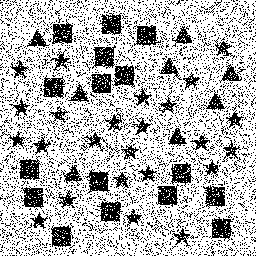
Squares: 16
Triangles: 8
Stars: 24
Total shapes: 48